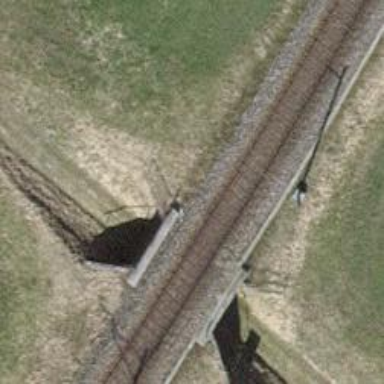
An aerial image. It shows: Single-track railway bridge with contact lines for electrification.